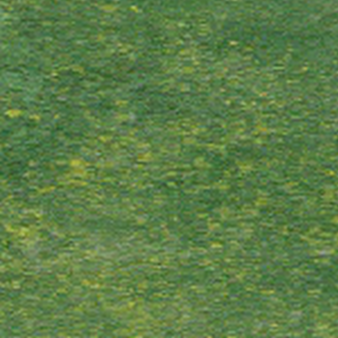
Label: other